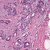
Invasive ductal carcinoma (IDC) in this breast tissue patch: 1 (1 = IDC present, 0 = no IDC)